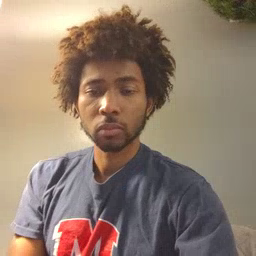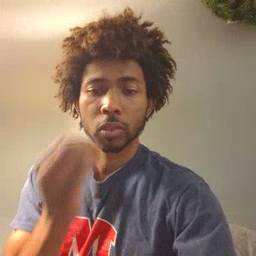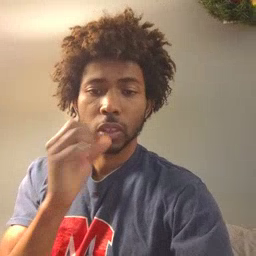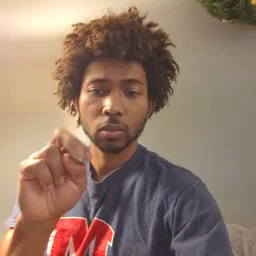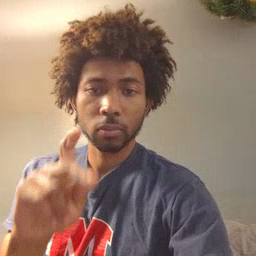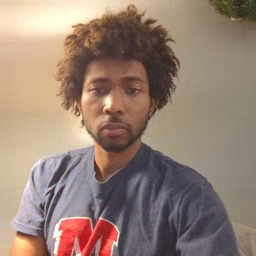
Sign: snack